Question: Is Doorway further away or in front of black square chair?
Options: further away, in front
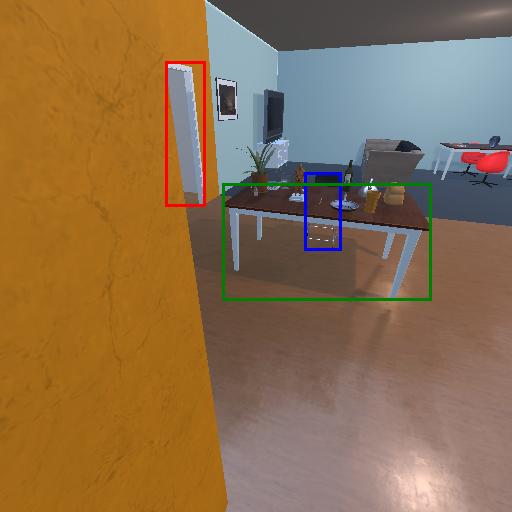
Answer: further away